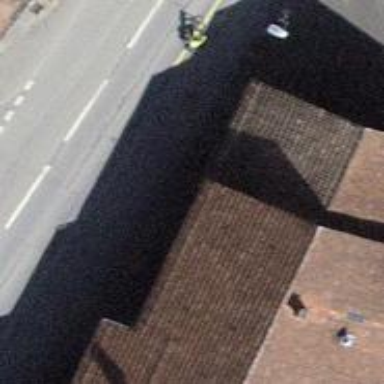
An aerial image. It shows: Restaurant.